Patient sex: F
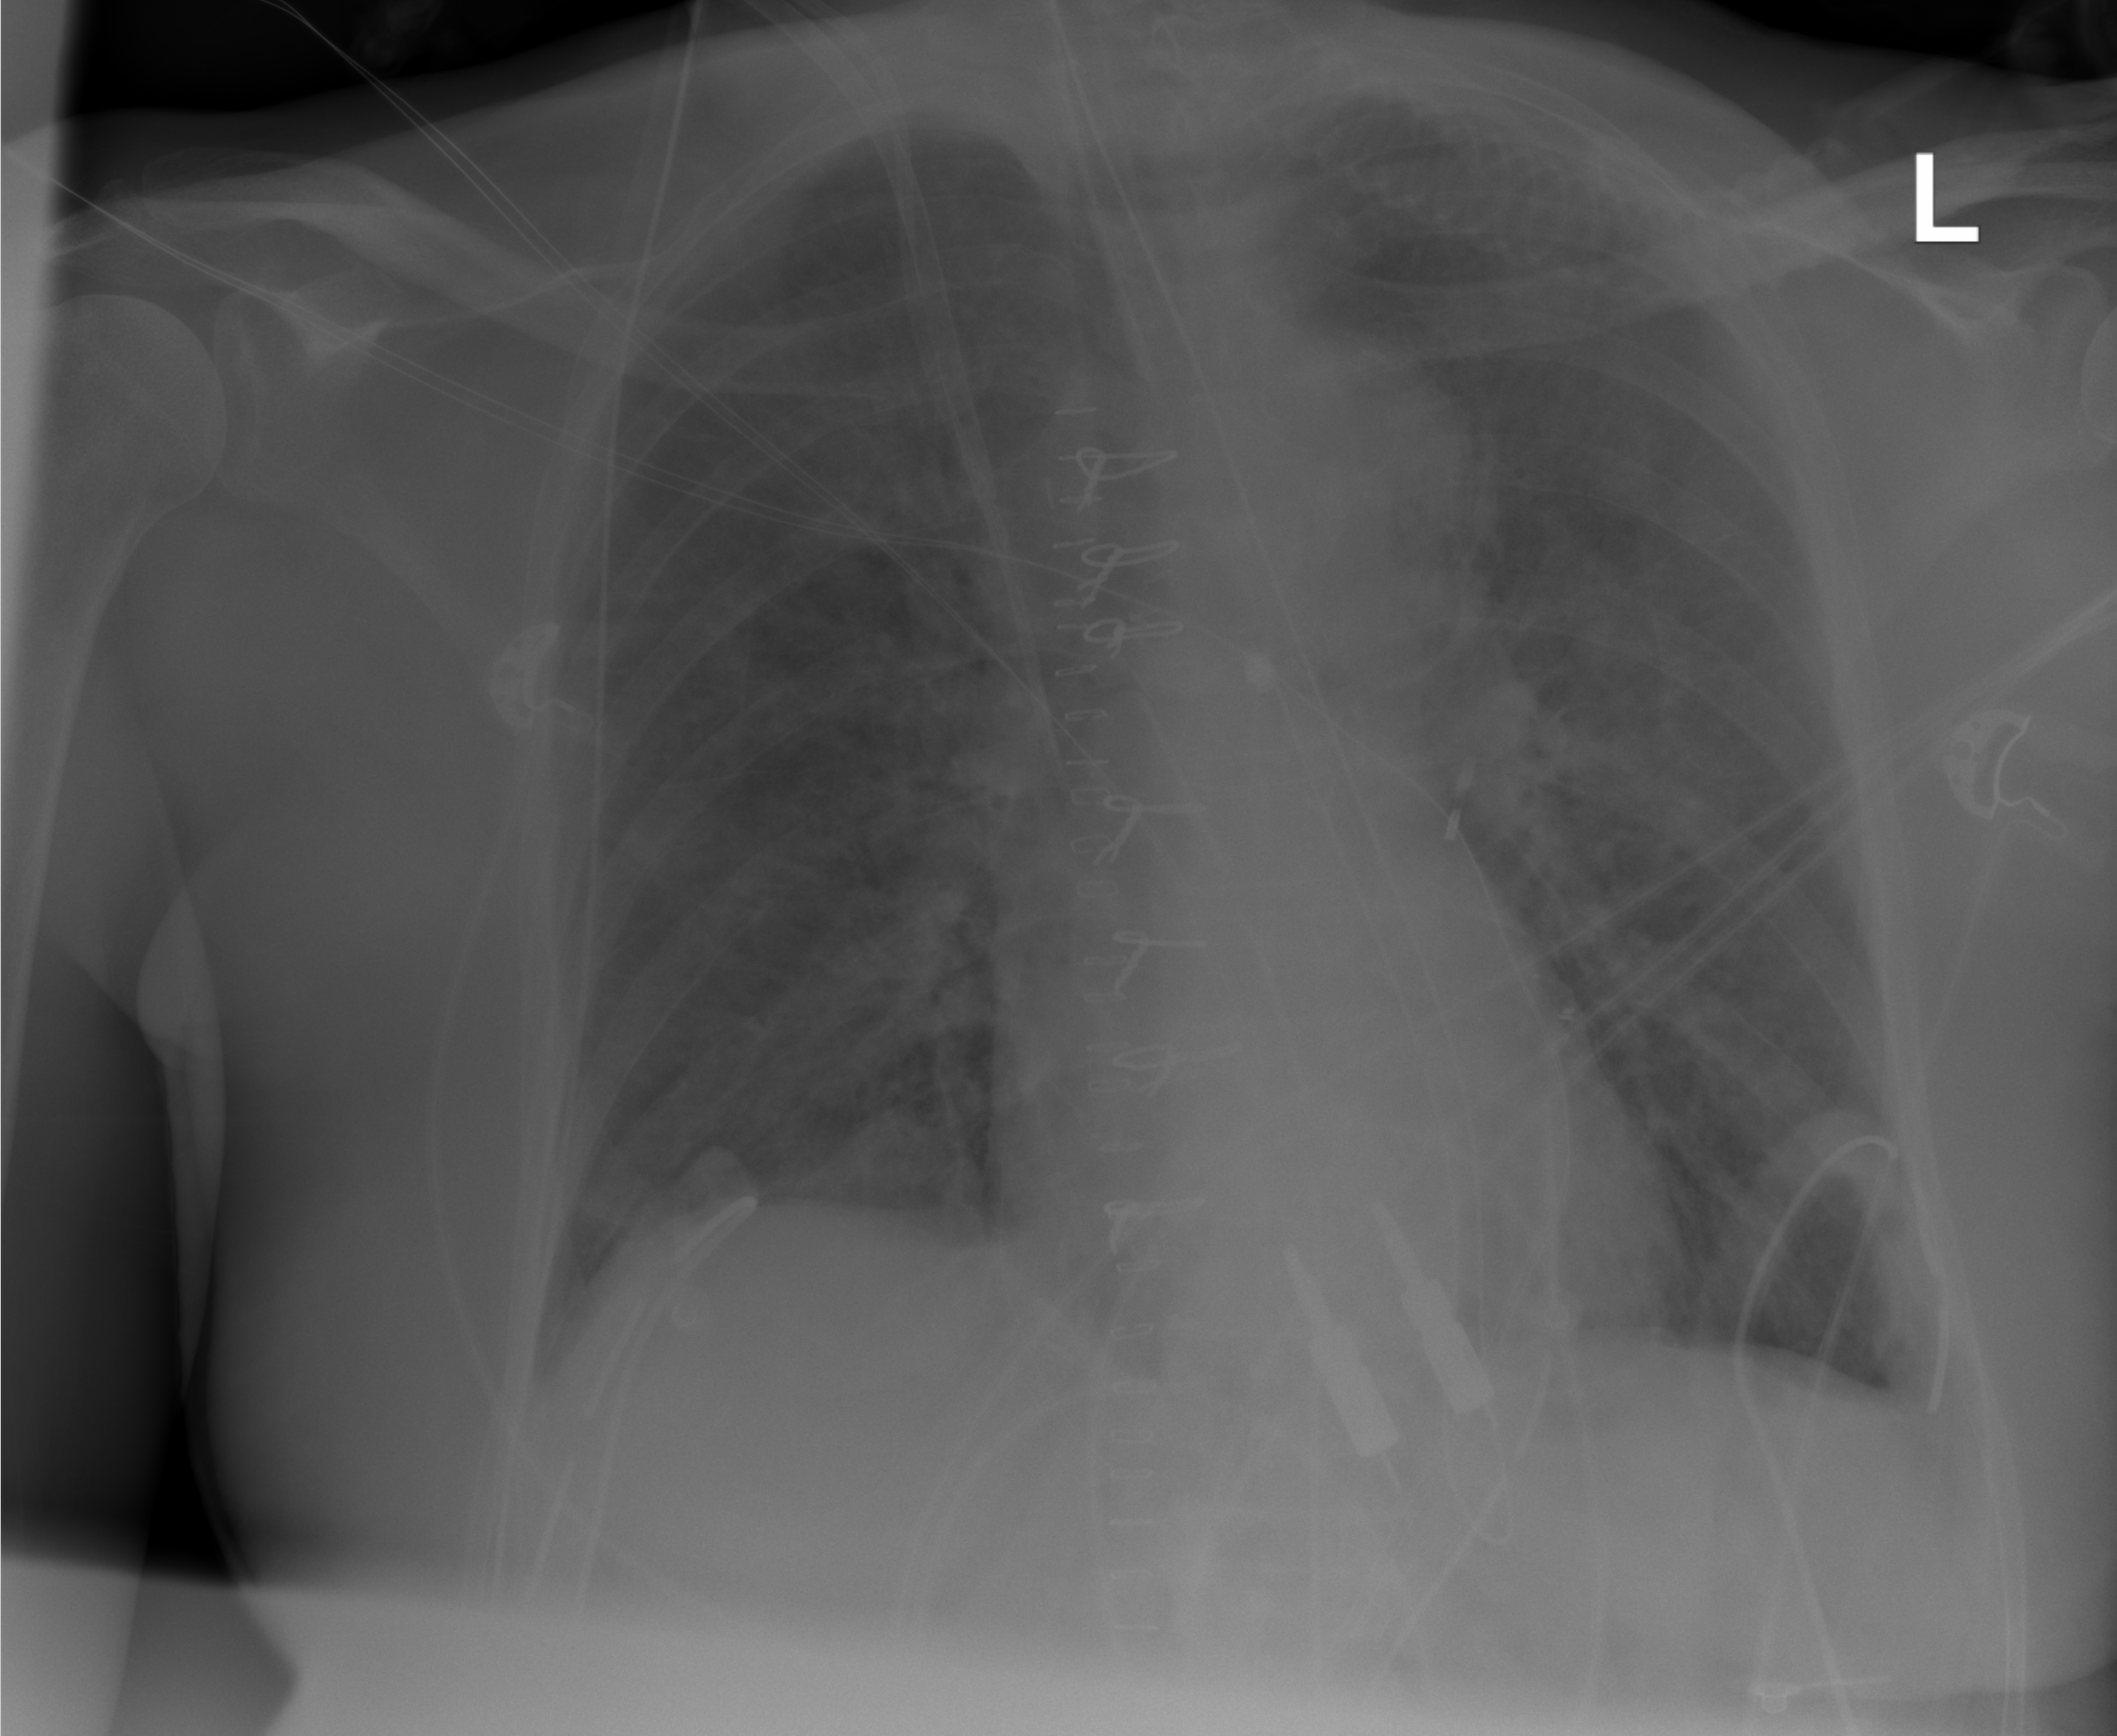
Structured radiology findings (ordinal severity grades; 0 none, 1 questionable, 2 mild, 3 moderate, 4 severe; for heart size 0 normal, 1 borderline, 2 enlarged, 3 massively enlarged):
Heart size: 0
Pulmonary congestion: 2
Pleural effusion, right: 0
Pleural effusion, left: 1
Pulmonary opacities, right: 1
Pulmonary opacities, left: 2
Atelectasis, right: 0
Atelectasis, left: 0